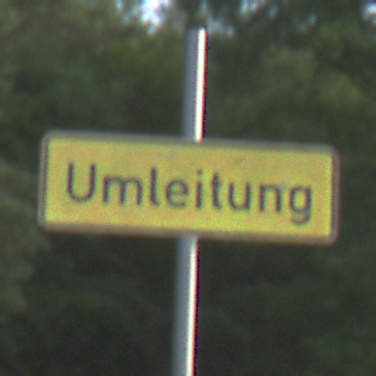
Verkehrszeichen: Umleitungsankuendigung
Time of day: SunriseSunset
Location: Outdoor (Nature)
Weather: PartlyCloudy
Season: NotSpecified
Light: Natural